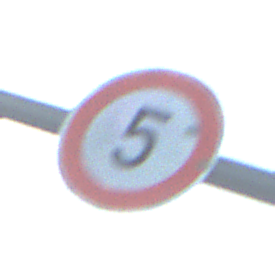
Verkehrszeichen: Geschwindigkeit5
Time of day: SunriseSunset
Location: Outdoor (Beach)
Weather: PartlyCloudy
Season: NotSpecified
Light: Natural